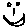
Label: smiley face